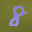
Label: 8